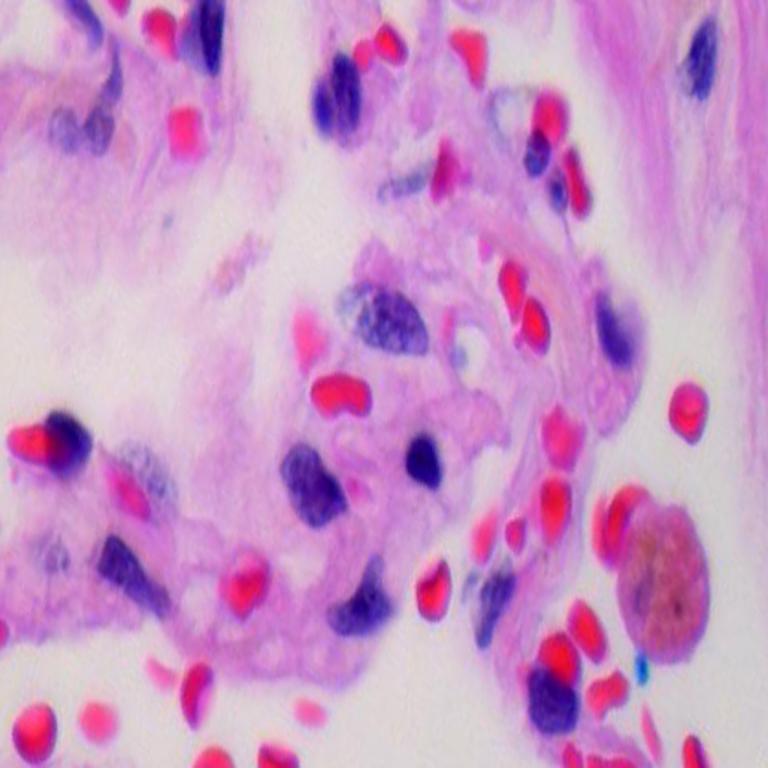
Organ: lung
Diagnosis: benign